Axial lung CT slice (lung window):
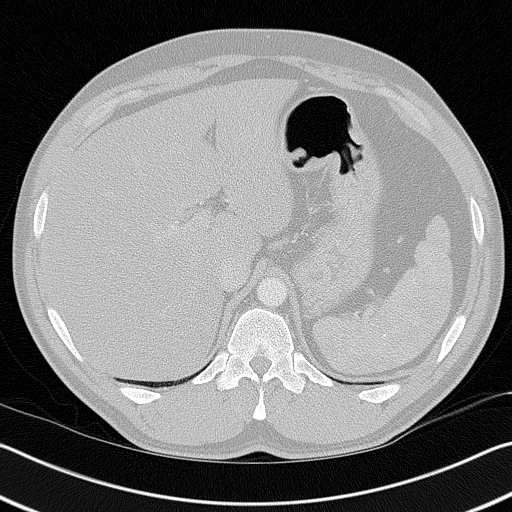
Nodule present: no